Question: when I enter "node server.js" then execution start and the cursor stuck at the starting of the next line what is the error.
'''
const http = require('http');
http.createServer((req, res) => {
console.log("hi from server");
res.end('ok');
}).listen(8000);
'''

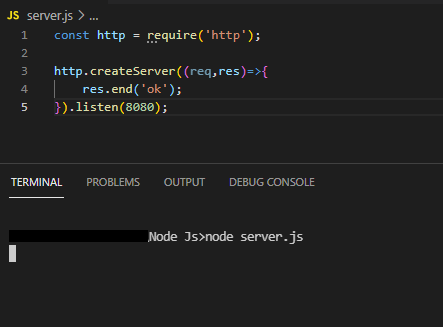
Answer: This is normal behaviour in fact if you add this line
'''
console.log("Hi from Server");
'''
Before
'''
res.end("ok");
'''
the cursor will print '"hi from server"' and return to the same state..